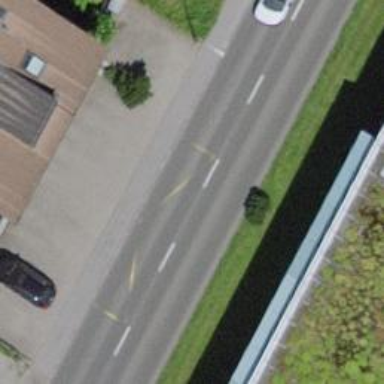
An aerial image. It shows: Bus stop with platform for public transport.